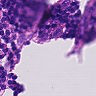
Metastatic tissue present: yes